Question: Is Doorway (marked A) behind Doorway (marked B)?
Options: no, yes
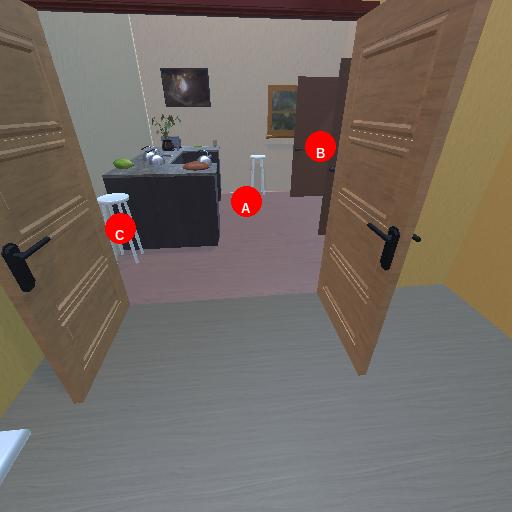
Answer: no